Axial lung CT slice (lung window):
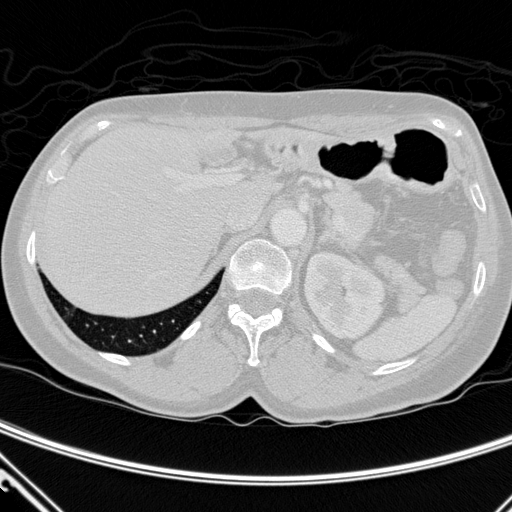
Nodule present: no